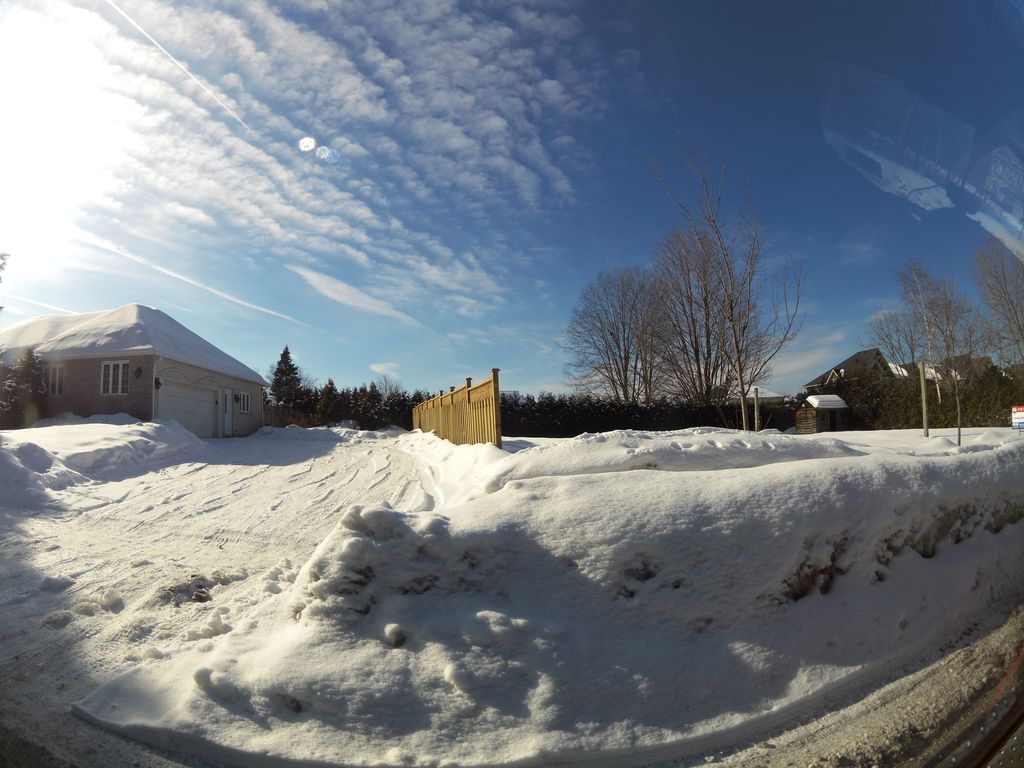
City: ottawa-gatineau